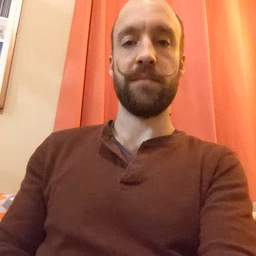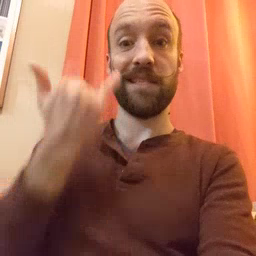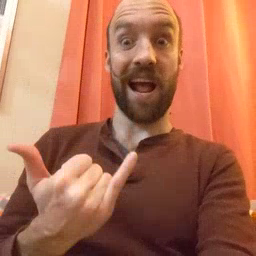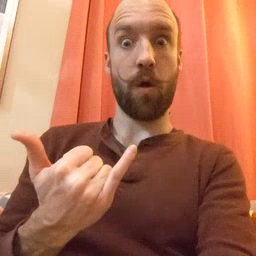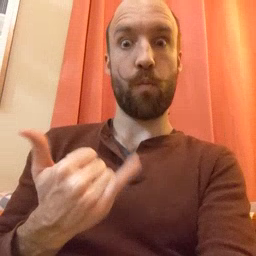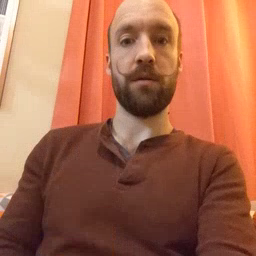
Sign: now